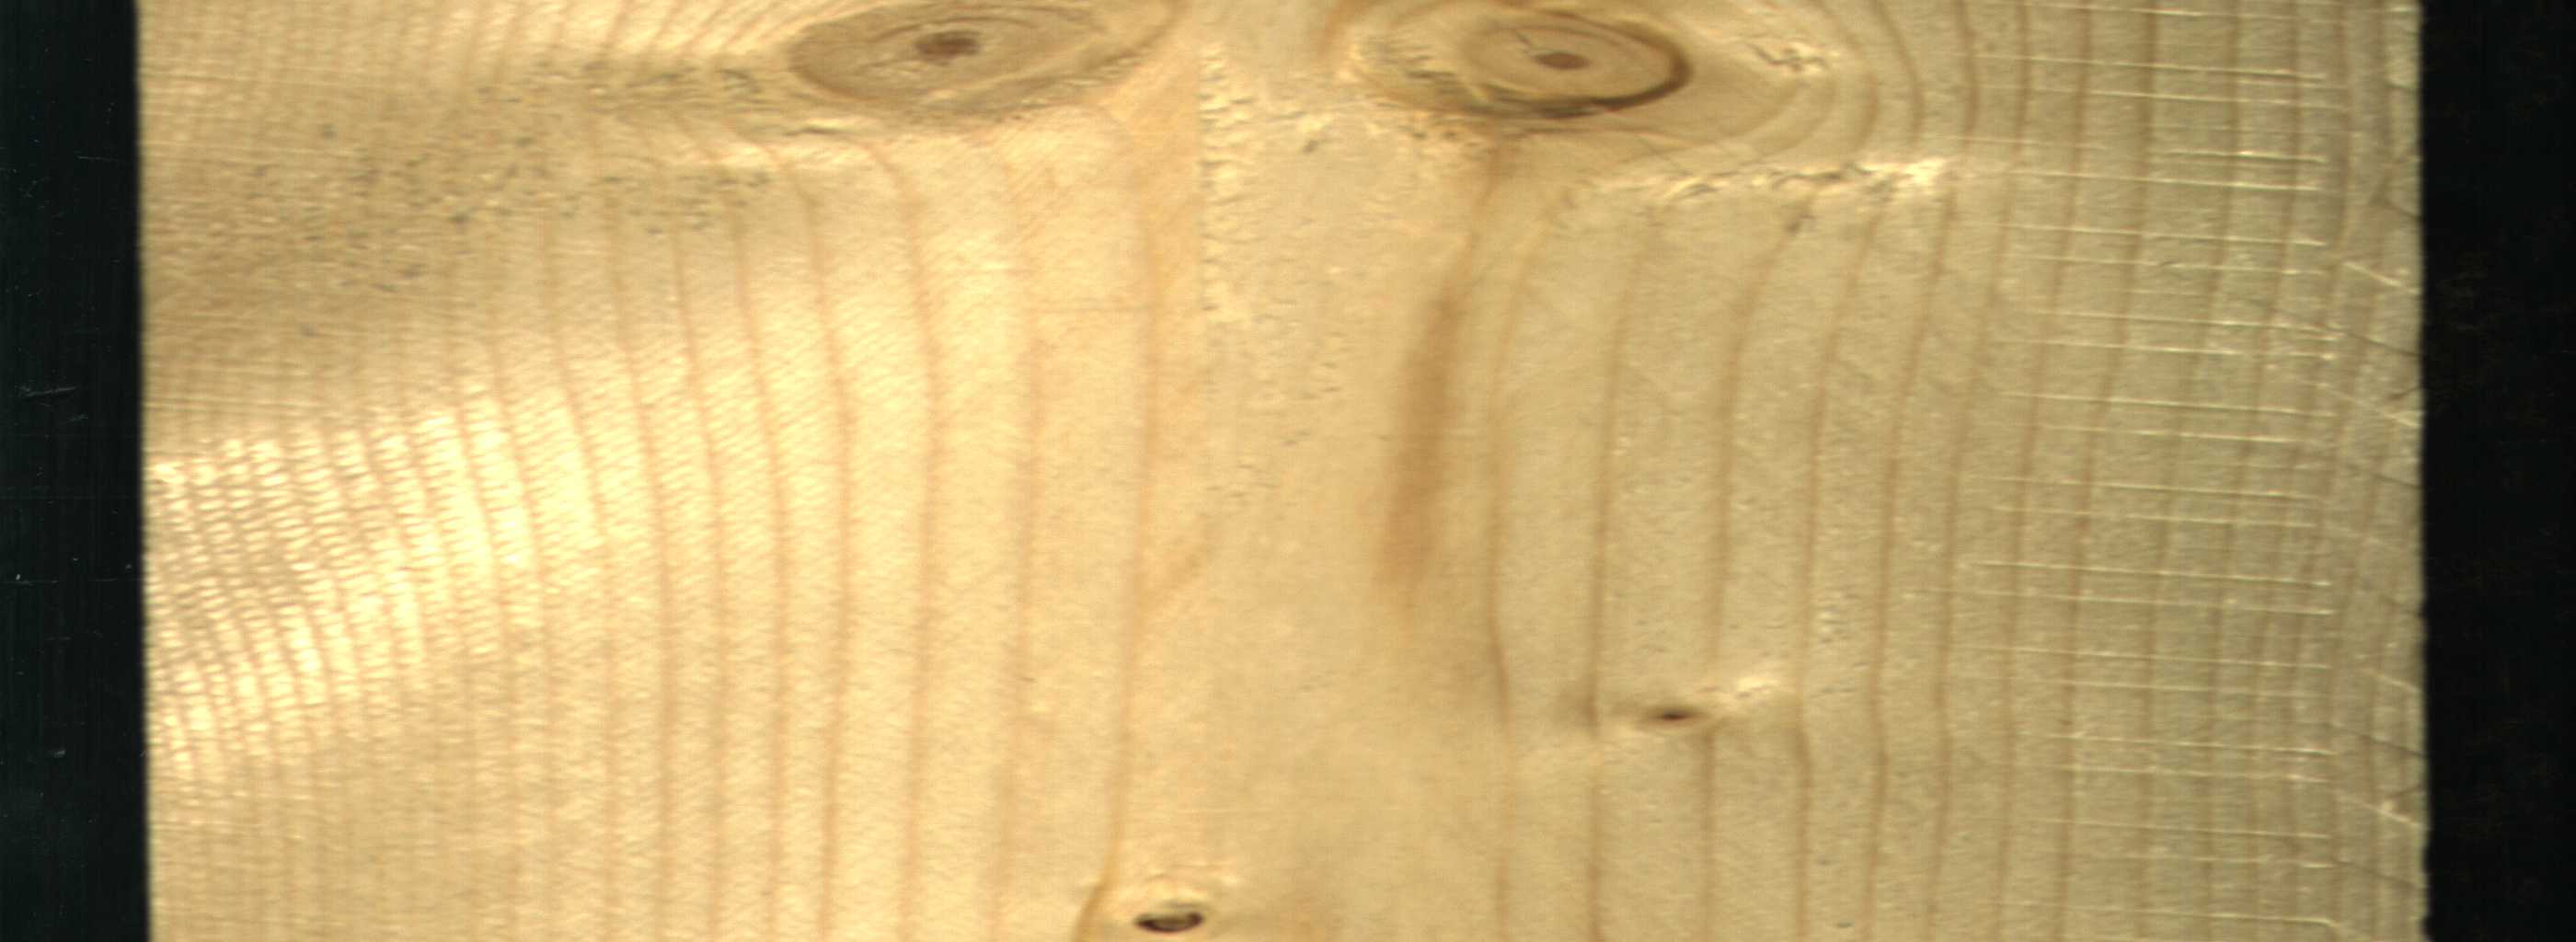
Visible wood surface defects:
Dead_Knot
Live_Knot
Live_Knot
Live_Knot